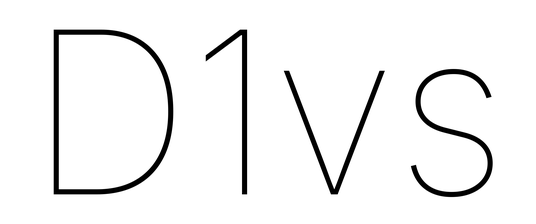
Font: Inter_Thin